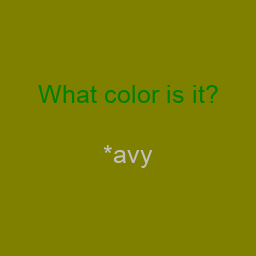
Color: silver
Color name shown: navy
Background color: olive
Question text color: green